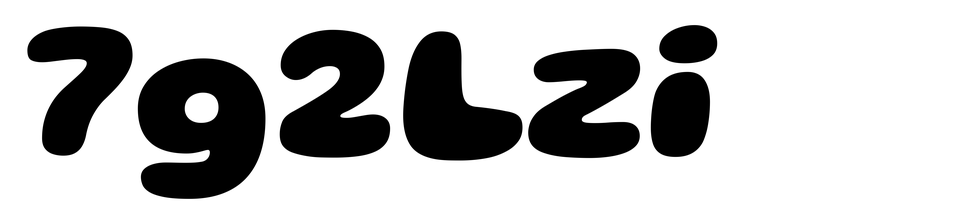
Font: Gluten_ExtraBold